设有椭圆 \(E\): \(\dfrac{x^2}{a^2} + \dfrac{y^2}{b^2} = 1\) (\(a > b > 0\)) 和直线 \(l\): \(3x + 4y - 25 = 0\). 椭圆 \(E\) 的左、右焦点分别为 \(F_1(-5,0)\)、\(F_2(5,0)\). \(P\) 是 \(E\) 上位于第一象限内的一点.

\vspace{0.5em}
\noindent
(1) 当 \(b = 2\) 时，求椭圆 \(E\) 的离心率；

\vspace{0.5em}
\noindent
(2) 若 \(\overrightarrow{F_1P} \cdot \overrightarrow{F_2P} = 0\) 且点 \(P\) 在直线 \(l\) 上，求 \(a\) 的值；

\vspace{0.5em}
\noindent
(3) 设点 \(P\) 满足 \(|PF_1| + |PF_2| + d = \dfrac{62}{5}\)，其中 \(d\) 是点 \(P\) 到 \(l\) 的距离. 当 \(a\) 变化时，求 \(d\) 的最小值.
【解答】
\noindent
【答案】(1)$e = \dfrac{5\sqrt{29}}{29}$

\vspace{0.5em}
\noindent
(2)$3\sqrt{5}$

\vspace{0.5em}
\noindent
(3)$\dfrac{4}{5}$

\vspace{1em}
\noindent
【分析】
(1) 求出$c$和$a$，求出$a$即可求解；

\vspace{0.5em}
\noindent
(2) 设$P(x_0,y_0)$，求出$\overrightarrow{F_1P} \cdot \overrightarrow{F_2P}$，求出$x_0$和$y_0$，求出$|PF_1|$和$|PF_2|$，根据椭圆的定义即可求解；

\vspace{0.5em}
\noindent
(3) 求出$d$，设$P(a\cos\theta, b\sin\theta)$，对于每一个固定的$a$设点$P$到$l$的距离为$d_a(\theta)$，利用点到直线距离公式求出$d_a(\theta)$，利用辅助角公式求出$d_a(\theta)$，证明$\varphi$是第一象限的角，据此即可求解。

\vspace{1em}
\noindent
【详解】
(1) 由题可知，$c = 5$，$b = 2$，
\[
a = \sqrt{b^2 + c^2} = \sqrt{25 + 4} = \sqrt{29},
\]
所以椭圆$E$的离心率为$e = \dfrac{c}{a} = \dfrac{5}{\sqrt{29}} = \dfrac{5\sqrt{29}}{29}$。

\vspace{0.5em}
\noindent
(2)

如图，设$P(x_0,y_0)$，$\overrightarrow{F_1P} = (x_0 - 5,y_0)$，$\overrightarrow{F_2P} = (x_0 + 5,y_0)$，
\[
\therefore \overrightarrow{F_1P} \cdot \overrightarrow{F_2P} = x_0^2 + y_0^2 - 25 = 0 \implies x_0^2 + y_0^2 = 25,
\]
又$P \in l$，$\therefore 3x_0 + 4y_0 = 25$，
$\because P(x_0,y_0)$是第一象限上的点，
$\therefore x_0,y_0 > 0$，即解得$x_0 = 3$，$y_0 = 4$，$\therefore P(3,4)$，
\[
\therefore |PF_1| = \sqrt{(3 + 5)^2 + 4^2} = 4\sqrt{5}, \quad |PF_2| = \sqrt{(3 - 5)^2 + 4^2} = 2\sqrt{5},
\]
由椭圆的定义知$PF_1 + PF_2 = 6\sqrt{5} = 2a$，$\therefore a = 3\sqrt{5}$。

\vspace{1em}
\noindent
(3) 由椭圆的定义知$PF_1 + PF_2 = 2a$。
\[
\therefore d = \dfrac{62}{5} - 2a,
\]
设$P(a\cos\theta, b\sin\theta)$，
对于每一个固定的$a$设点$P$到$l$的距离为$d_a(\theta)$，
利用点到直线距离公式有
\[
d_a(\theta) = \dfrac{|3a\cos\theta + 4b\sin\theta - 25|}{\sqrt{3^2 + 4^2}} = \dfrac{|3a\cos\theta + 4\sqrt{a^2 - 25}\sin\theta - 25|}{5},
\]
由辅助角公式得$d_a(\theta) = \dfrac{\left|\sqrt{9a^2 + 16a^2 - 400}\cos(\theta - \varphi) - 25\right|}{5} = \dfrac{\left|5\sqrt{a^2 - 16}\cos(\theta - \varphi) - 25\right|}{5} = \left|\sqrt{a^2 - 16}\cos(\theta - \varphi) - 5\right|$,
$\because P$是第一象限内的一点，
$\therefore \theta \in \left(0,\dfrac{\pi}{2}\right)$，注意到$\cos\varphi = \dfrac{3a}{5\sqrt{a^2 - 16}} > 0$，$\sin\varphi = \dfrac{4\sqrt{a^2 - 25}}{5\sqrt{a^2 - 16}} > 0$，
$\therefore \varphi$是第一象限的角，
设$\varphi \in \left(0,\dfrac{\pi}{2}\right)$。$\because d = \dfrac{62}{5} - 2a \ge 0 \implies a \le \dfrac{31}{5}$，$\therefore \sqrt{a^2 - 16} \le \dfrac{\sqrt{561}}{5} < 5$，
$ \therefore$ 当 $\theta = \varphi$ 时 $d_a(\varphi) = \left|\sqrt{a^2 - 16} - 5\right| = 5 - \sqrt{a^2 - 16}$ 为 $d$ 在固定 $a$ 下的最小值，
由题意知$d = \dfrac{62}{5} - 2a$对于$\theta$有解，
\[
\therefore \dfrac{62}{5} - 2a \ge 5 - \sqrt{a^2 - 16} \implies 2a - \dfrac{37}{5} \le \sqrt{a^2 - 16},
\]

\vspace{0.5em}
\noindent
两边平方可得 $4a^2 + \dfrac{1369}{25} - \dfrac{148}{5}a \le a^2 - 16 \implies 75a^2 - 740a + 1769 \le 0 \implies \dfrac{61}{15} \le a \le \dfrac{29}{5}$,
要求$d = \dfrac{62}{5} - 2a$的最小值，即求$a$的最大值，
\[
\therefore d_{\min} = \dfrac{62}{5} - \dfrac{58}{5} = \dfrac{4}{5},
\]
当$a = \dfrac{29}{5}$时取到。
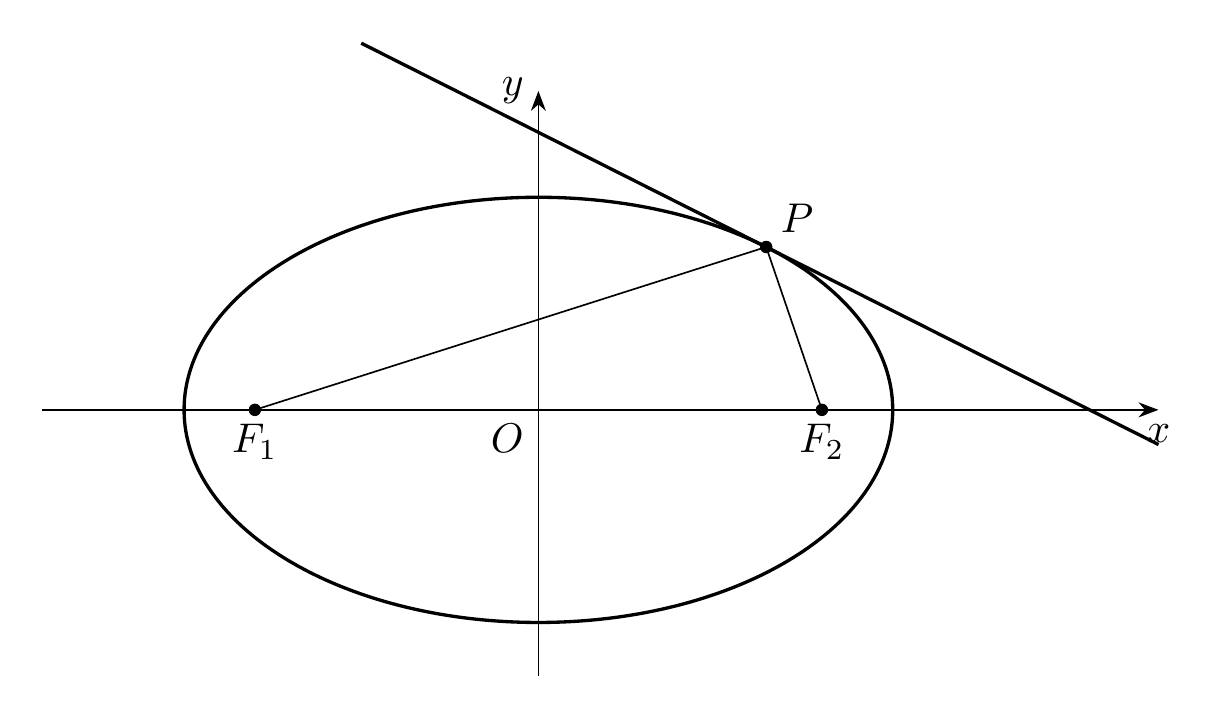